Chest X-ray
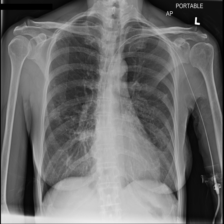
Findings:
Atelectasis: negative
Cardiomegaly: negative
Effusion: negative
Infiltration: positive
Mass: negative
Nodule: negative
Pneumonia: negative
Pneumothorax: negative
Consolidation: negative
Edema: negative
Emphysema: negative
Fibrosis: negative
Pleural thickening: negative
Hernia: negative